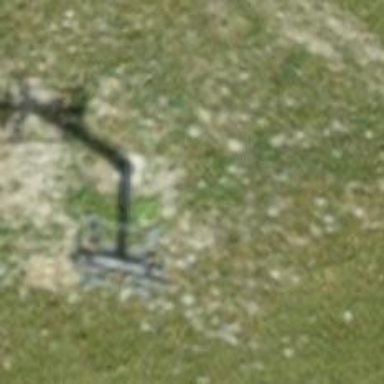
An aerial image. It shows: Pylon for aerialway.